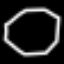
Label: octagon